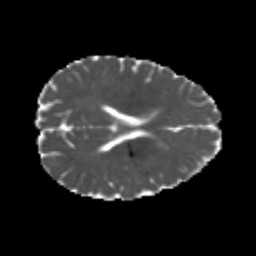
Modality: MD
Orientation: axial
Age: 22
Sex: male
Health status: healthy
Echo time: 0.074 s